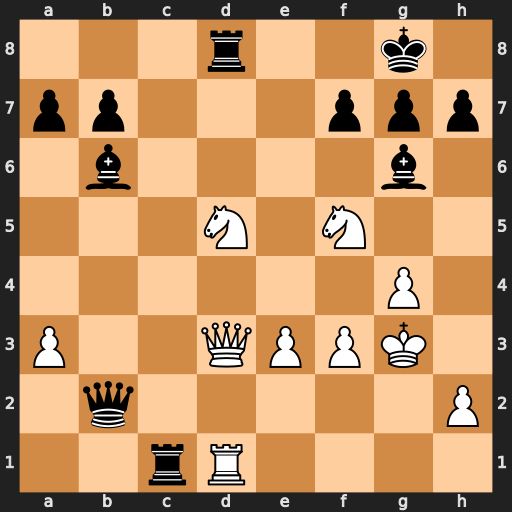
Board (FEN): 3r2k1/pp3ppp/1b4b1/3N1N2/6P1/P2QPPK1/1q5P/2rR4
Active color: w
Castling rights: -
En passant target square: -
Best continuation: Nde7+ Kf8 Qxd8+ Bxd8 Rxd8#